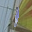
Label: 1